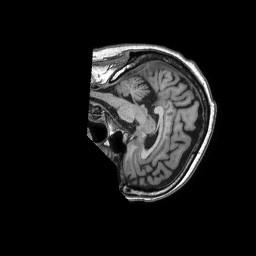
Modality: T1w
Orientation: sagittal
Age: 61
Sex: male
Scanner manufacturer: philips
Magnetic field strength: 1.5 T
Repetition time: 0.00709 s
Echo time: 0.003207 s